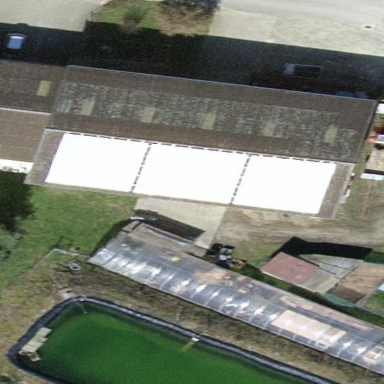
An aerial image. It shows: Farm auxiliary building with gabled roof.